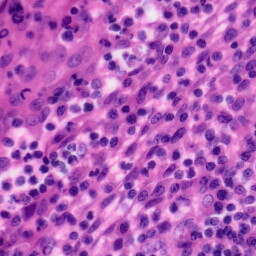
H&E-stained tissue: Tonsil